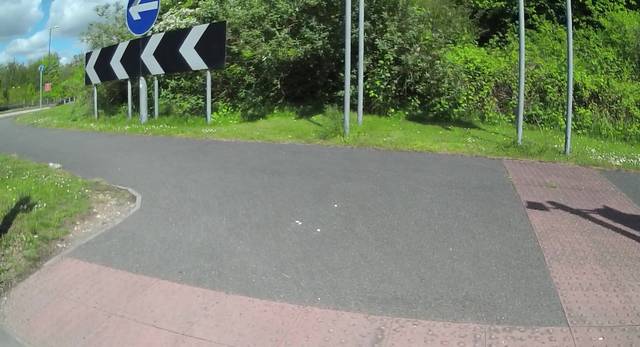
Region: United Kingdom
Coordinates: 51.277, -1.076